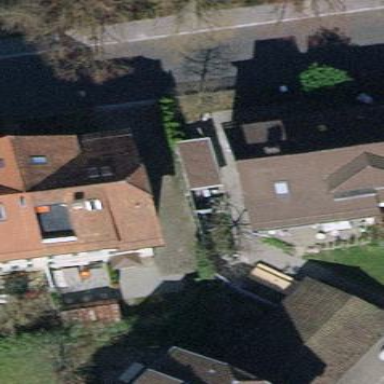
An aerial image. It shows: Gabled roof house.